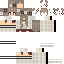
A female human skin with medium skin, wearing brown long hair dressed in a blue hoodie and brown pants, featuring a closed mouth.